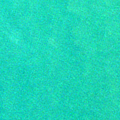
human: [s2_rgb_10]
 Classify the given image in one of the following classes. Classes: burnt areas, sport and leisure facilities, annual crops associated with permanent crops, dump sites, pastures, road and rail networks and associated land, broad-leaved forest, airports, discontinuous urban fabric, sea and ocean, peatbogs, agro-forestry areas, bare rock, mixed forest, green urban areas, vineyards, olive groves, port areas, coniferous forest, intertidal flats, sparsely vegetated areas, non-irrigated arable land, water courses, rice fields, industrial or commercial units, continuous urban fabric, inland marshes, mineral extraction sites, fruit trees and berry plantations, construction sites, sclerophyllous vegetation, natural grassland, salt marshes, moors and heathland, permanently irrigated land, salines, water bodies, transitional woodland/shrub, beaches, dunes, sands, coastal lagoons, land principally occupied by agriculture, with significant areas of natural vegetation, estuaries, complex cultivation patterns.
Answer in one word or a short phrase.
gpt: sea and ocean